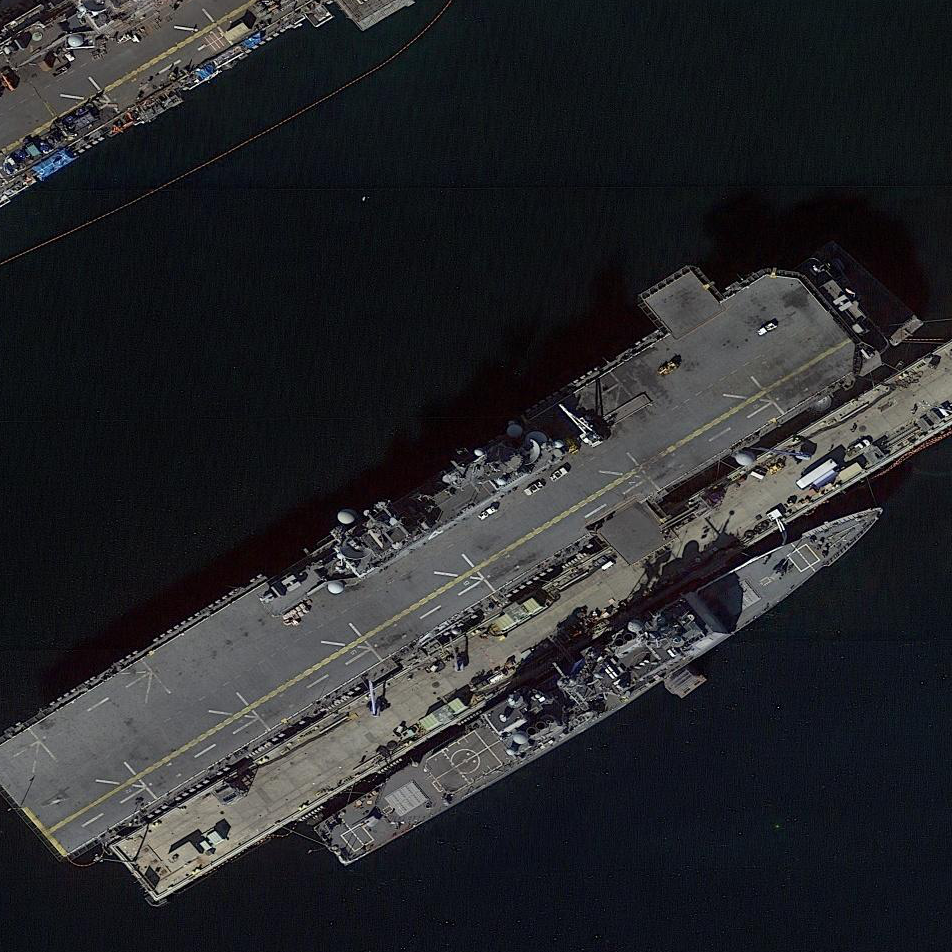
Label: assault